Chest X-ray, PA view. Patient: 27 years old, sex F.
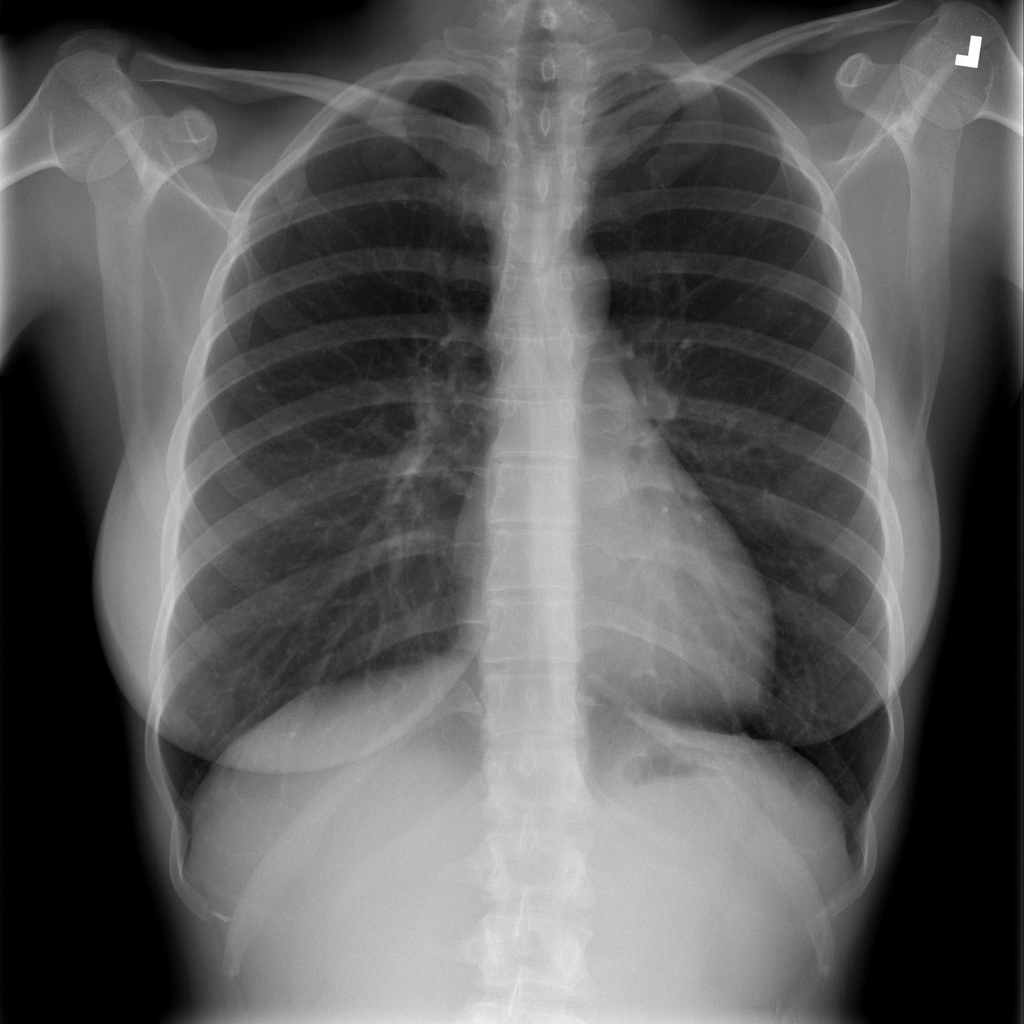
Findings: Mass